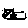
Label: cat